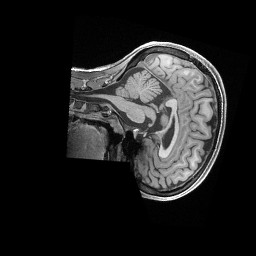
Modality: T1w
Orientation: sagittal
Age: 22
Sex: female
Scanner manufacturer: siemens
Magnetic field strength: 3 T
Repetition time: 2.4 s
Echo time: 0.00228 s